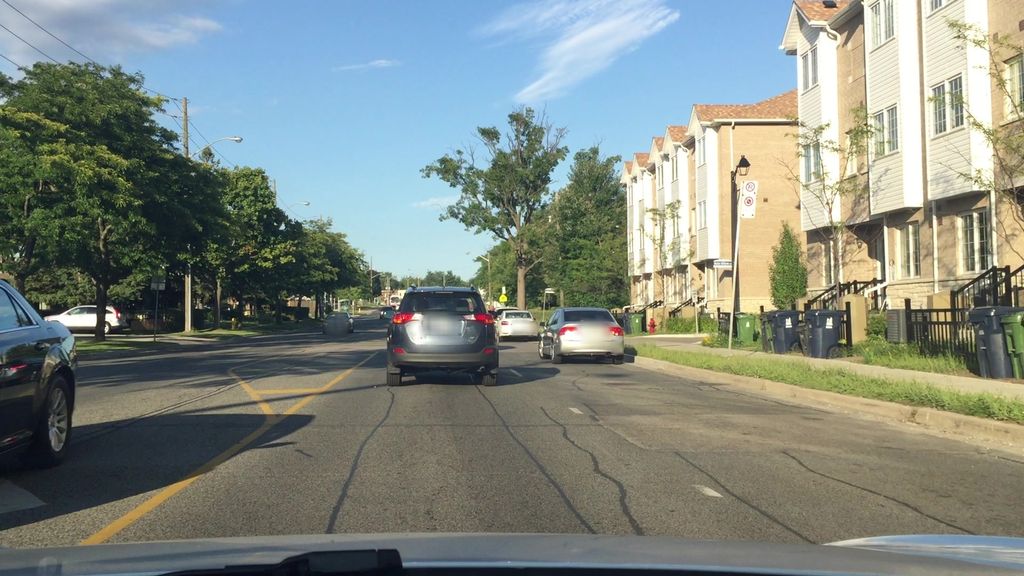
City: toronto